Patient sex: F
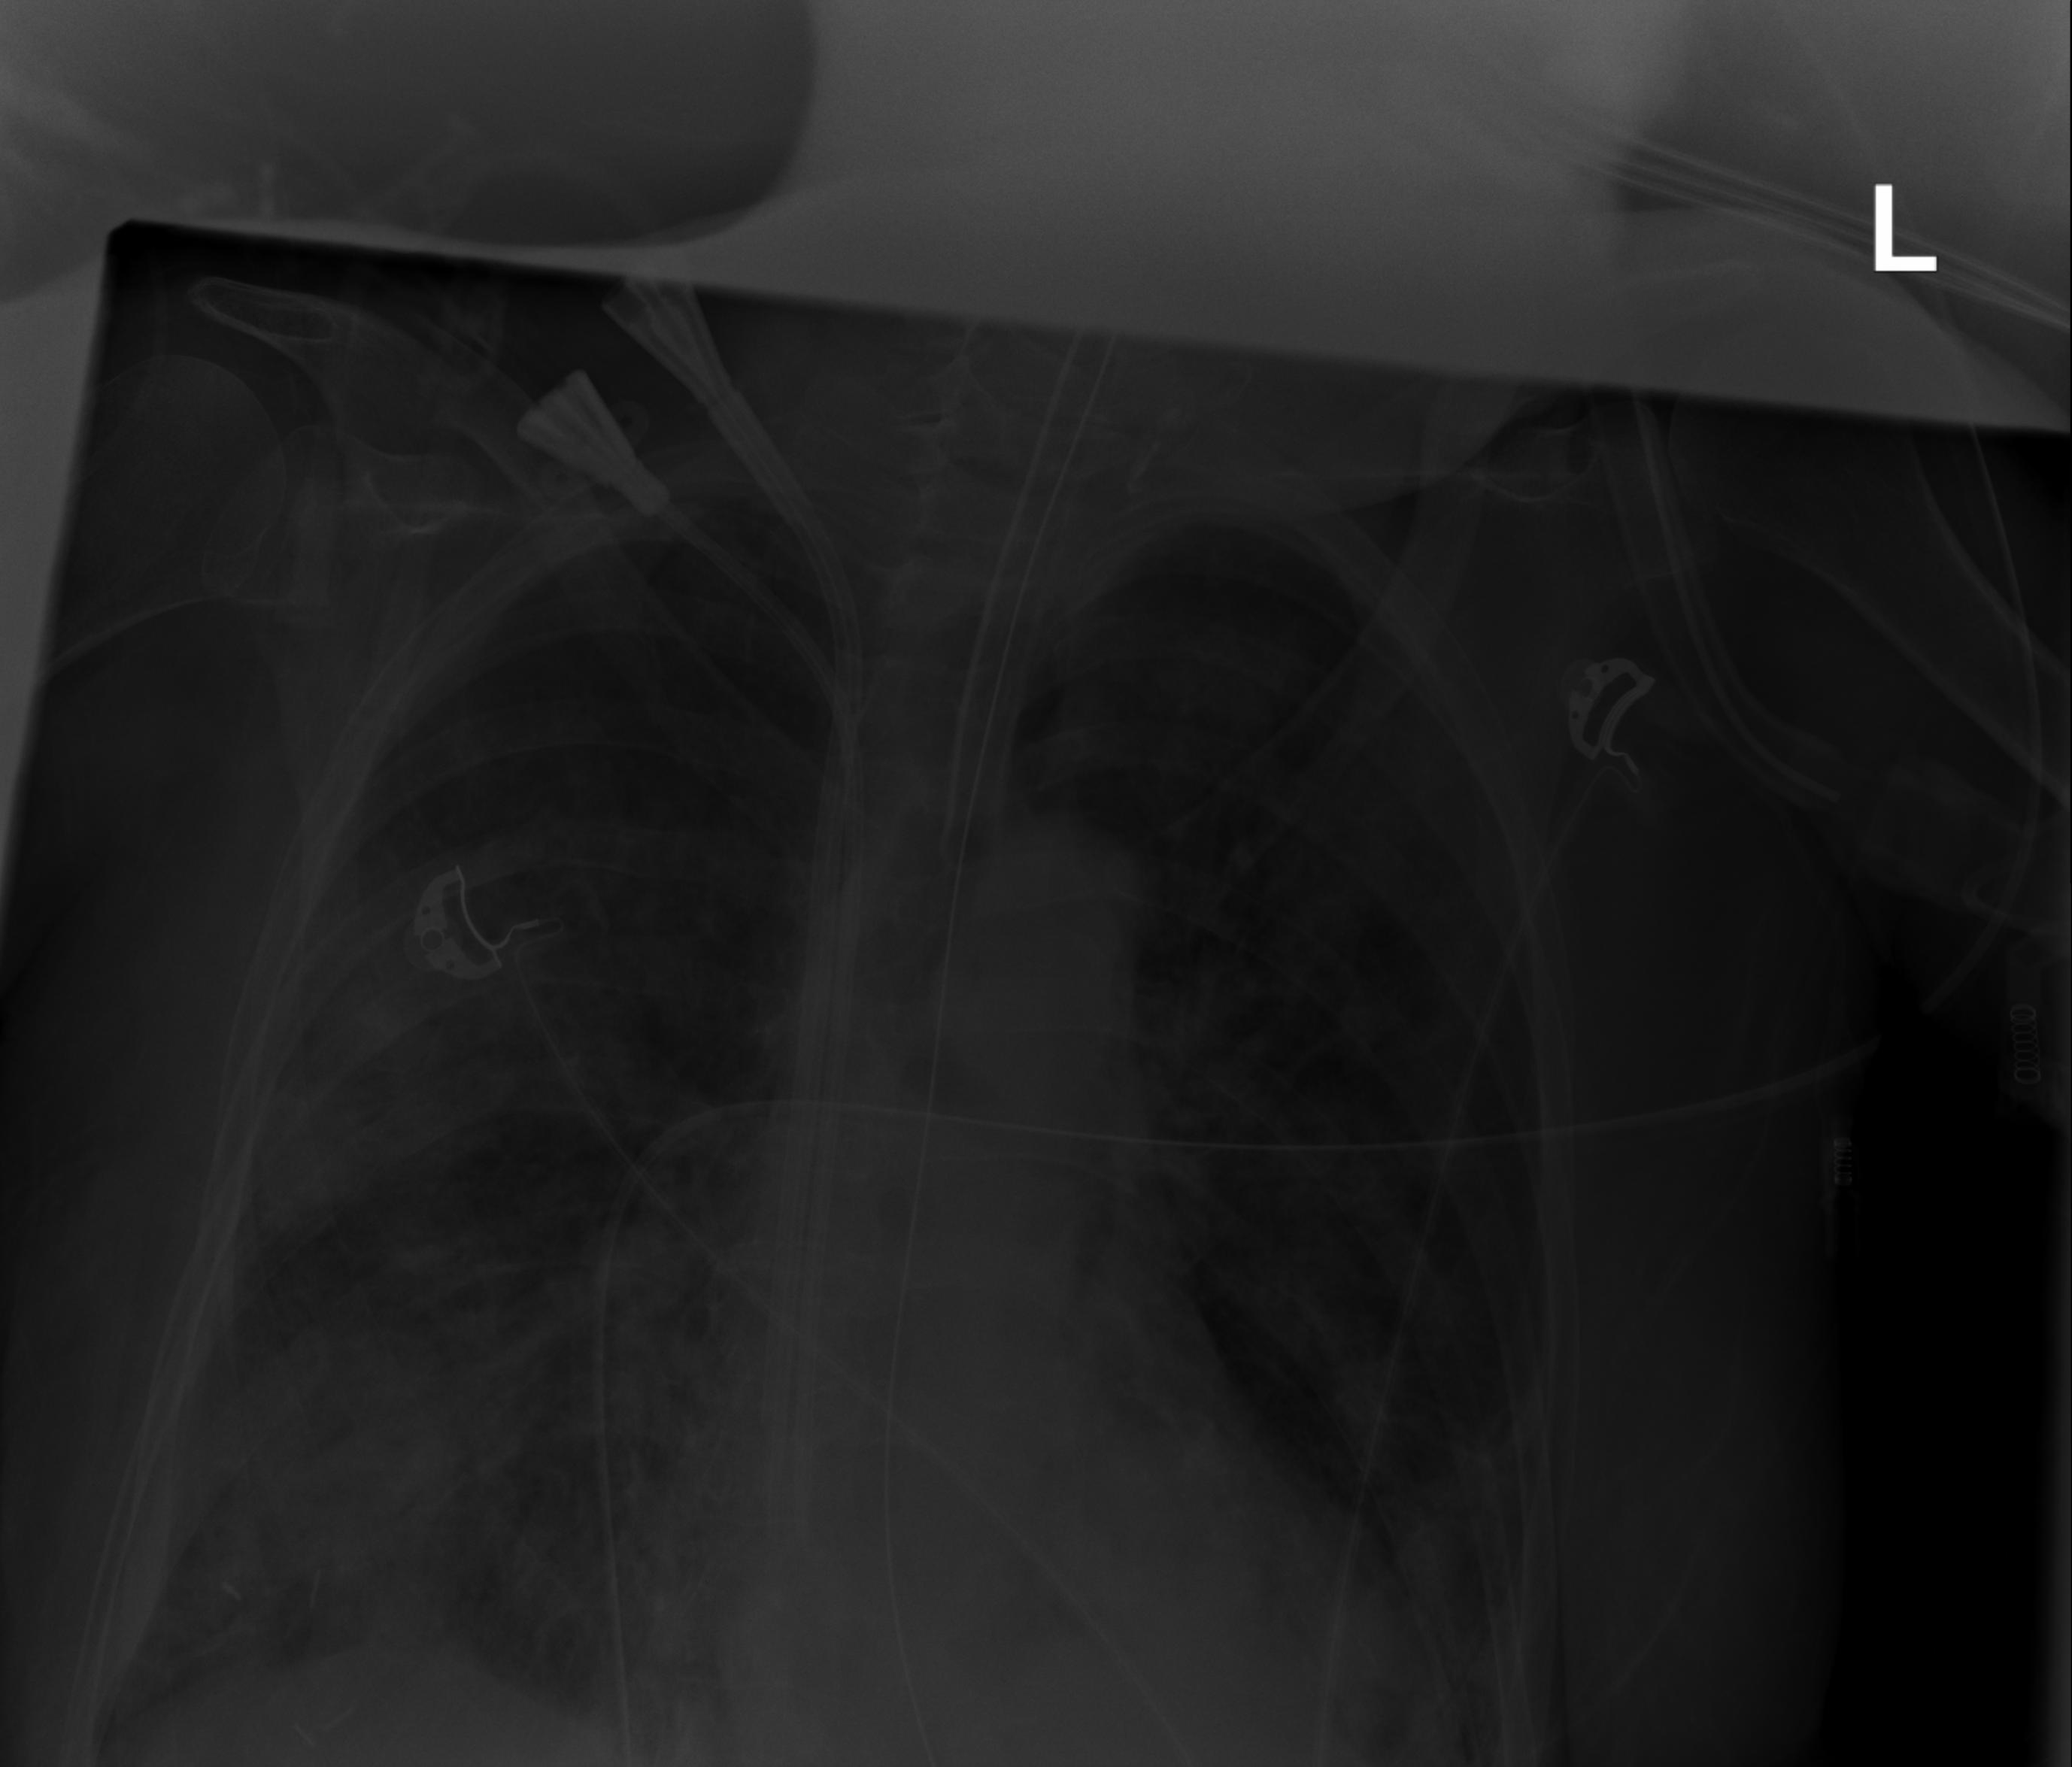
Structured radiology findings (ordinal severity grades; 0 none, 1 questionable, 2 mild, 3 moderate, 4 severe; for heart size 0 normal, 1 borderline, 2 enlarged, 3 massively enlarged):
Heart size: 1
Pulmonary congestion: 2
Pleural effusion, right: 2
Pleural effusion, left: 2
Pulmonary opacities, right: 3
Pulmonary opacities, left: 2
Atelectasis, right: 2
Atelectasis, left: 2